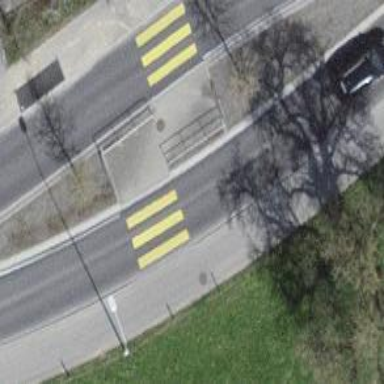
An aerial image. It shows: Footway that serves as traffic island.